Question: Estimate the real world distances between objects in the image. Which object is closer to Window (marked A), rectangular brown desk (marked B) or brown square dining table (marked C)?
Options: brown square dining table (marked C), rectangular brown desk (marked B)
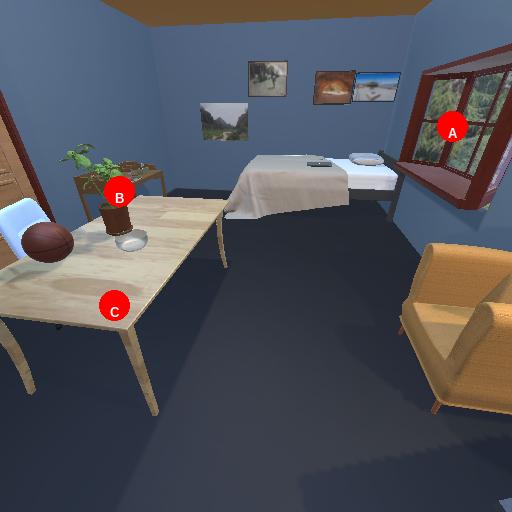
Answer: brown square dining table (marked C)